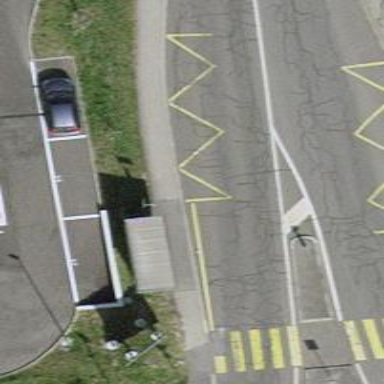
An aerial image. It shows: Bus stop with shelter. It is platform for public transport.